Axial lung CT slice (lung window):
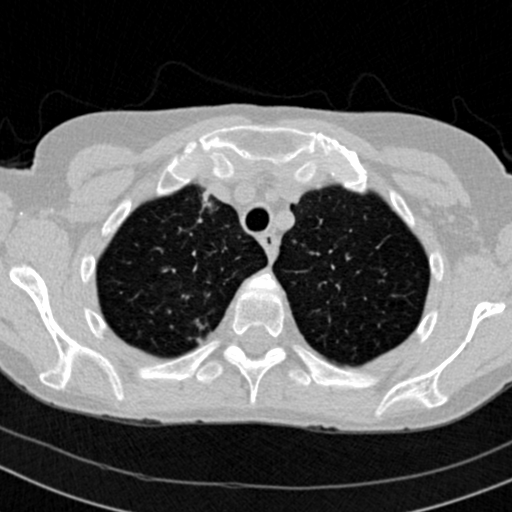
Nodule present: no